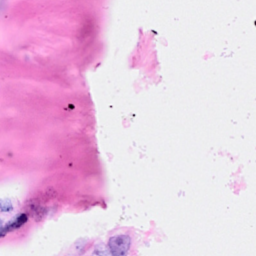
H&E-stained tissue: Breast